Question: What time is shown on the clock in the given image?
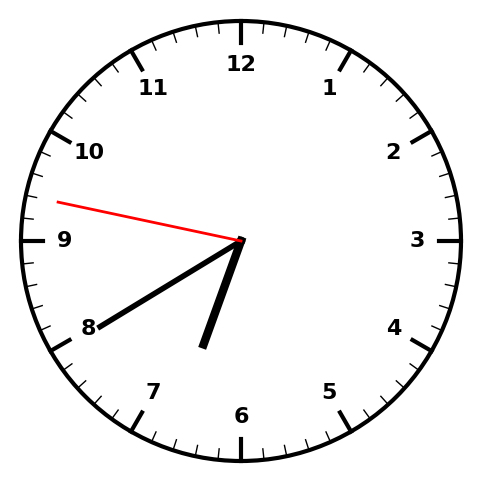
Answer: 06:39:47